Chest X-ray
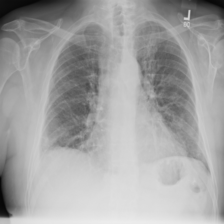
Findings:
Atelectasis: negative
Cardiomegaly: negative
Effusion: positive
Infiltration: positive
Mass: negative
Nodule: negative
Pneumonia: negative
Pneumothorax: negative
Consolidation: negative
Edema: negative
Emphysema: negative
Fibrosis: negative
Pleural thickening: negative
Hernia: negative